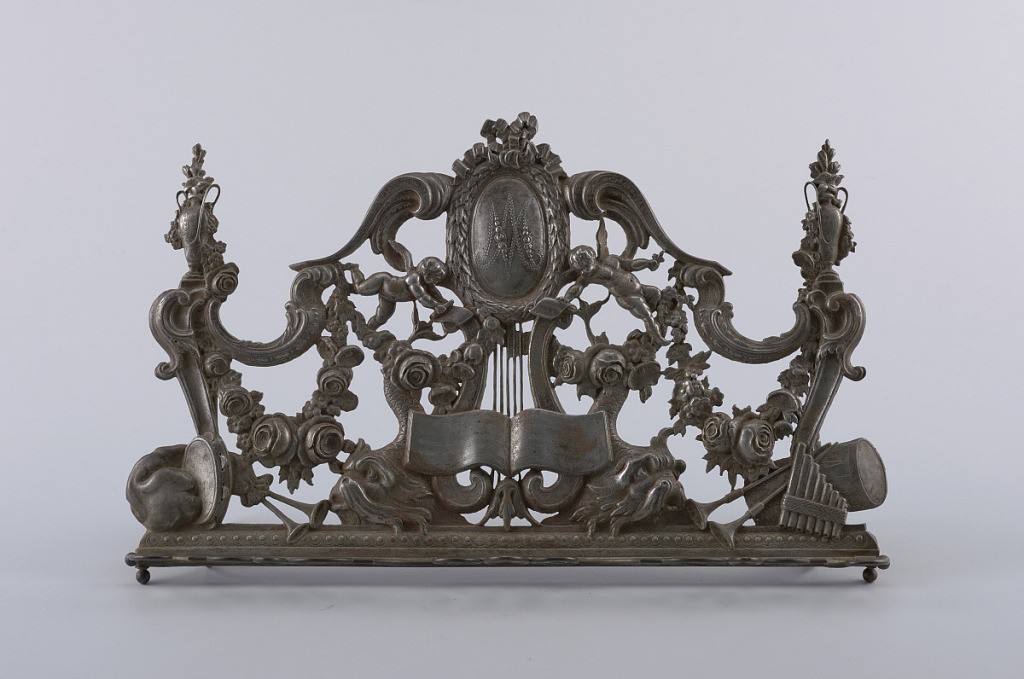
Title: Music Stand with the Initials of Marie Antoinette
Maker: Marie Antoinette, Queen of France, French, 1755 - 1793
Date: ca. 1770
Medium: steel
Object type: music stand
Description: Thin sheet of steel, cut out, repousse, engraved. Initials MA (Marie Antoinette)  in oval cartouche with wreath frame, surmounted by ribbon bow knot and supported by lyre with open music book. On each side: c-scroll designs, winged putti holding scrolls with names "Lulli" and "Collase," dolphins, urns, musical instruments and festoons of roses. Two small ball feet, two folding supports in back; hinged music holder in front.